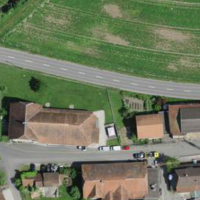
EUNIS habitat code: 54
Species observed at this site:
Galeopsis tetrahit